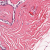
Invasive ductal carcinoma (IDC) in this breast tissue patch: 0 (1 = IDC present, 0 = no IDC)